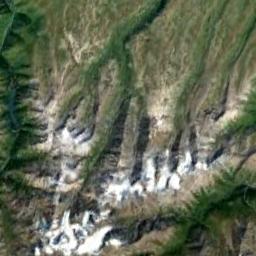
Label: mountain